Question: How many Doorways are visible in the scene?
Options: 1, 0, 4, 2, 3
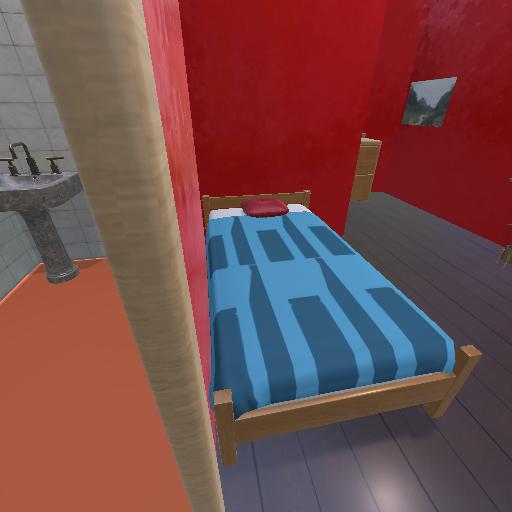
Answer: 1